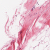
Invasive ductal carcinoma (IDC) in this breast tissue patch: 0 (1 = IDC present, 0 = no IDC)